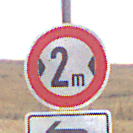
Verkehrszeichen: TatsaechlicheBreite2
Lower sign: RichtungsangabeDurchPfeile2
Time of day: MorningAfternoon
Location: Outdoor (Nature)
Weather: Overcast
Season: NotSpecified
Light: Natural